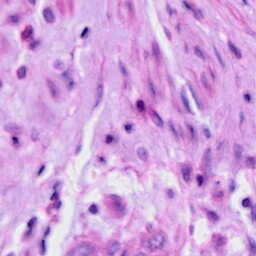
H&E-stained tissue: Cervix